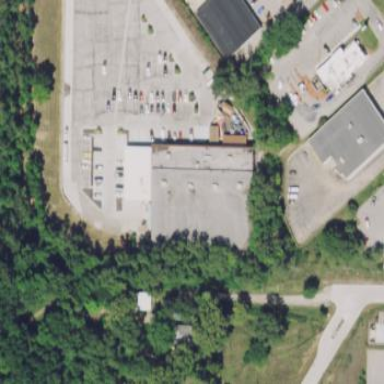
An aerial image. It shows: Retail building with bowling alley.